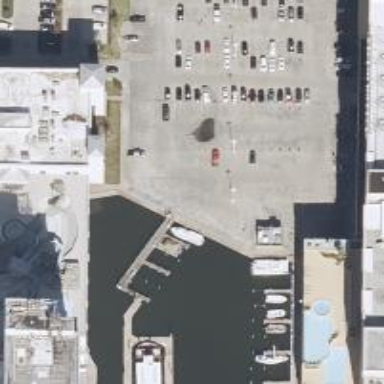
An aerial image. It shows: Man-made pier.